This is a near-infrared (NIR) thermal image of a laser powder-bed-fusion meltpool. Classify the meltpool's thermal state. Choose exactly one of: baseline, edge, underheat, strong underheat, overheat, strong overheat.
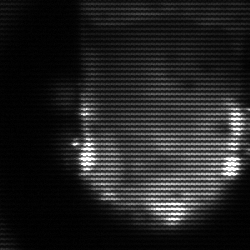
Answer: baseline